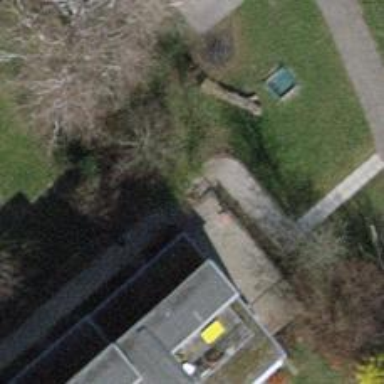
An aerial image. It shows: Set of concrete steps.